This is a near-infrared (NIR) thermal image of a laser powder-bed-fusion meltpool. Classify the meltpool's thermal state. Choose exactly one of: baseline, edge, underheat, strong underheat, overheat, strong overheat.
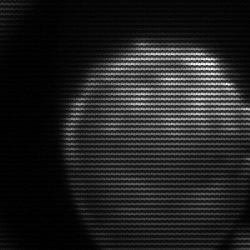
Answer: edge